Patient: sex M, age 50
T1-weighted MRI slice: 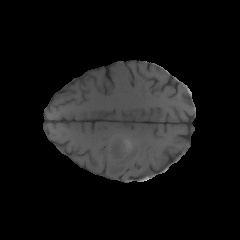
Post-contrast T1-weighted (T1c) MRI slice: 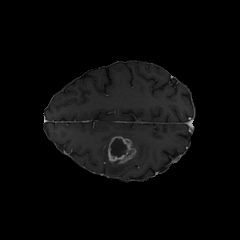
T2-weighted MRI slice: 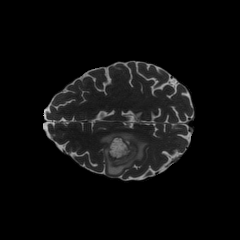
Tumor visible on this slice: yes
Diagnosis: Glioblastoma, IDH-wildtype
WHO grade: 4